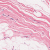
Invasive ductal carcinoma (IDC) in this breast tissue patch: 0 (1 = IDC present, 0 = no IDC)